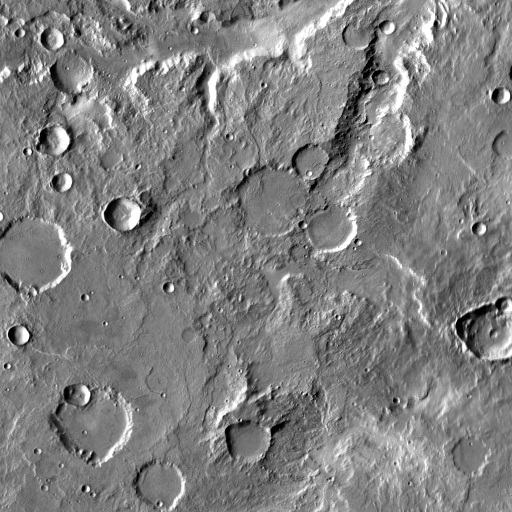
Crater classes present: Background, Other, Layered, Buried, Secondary